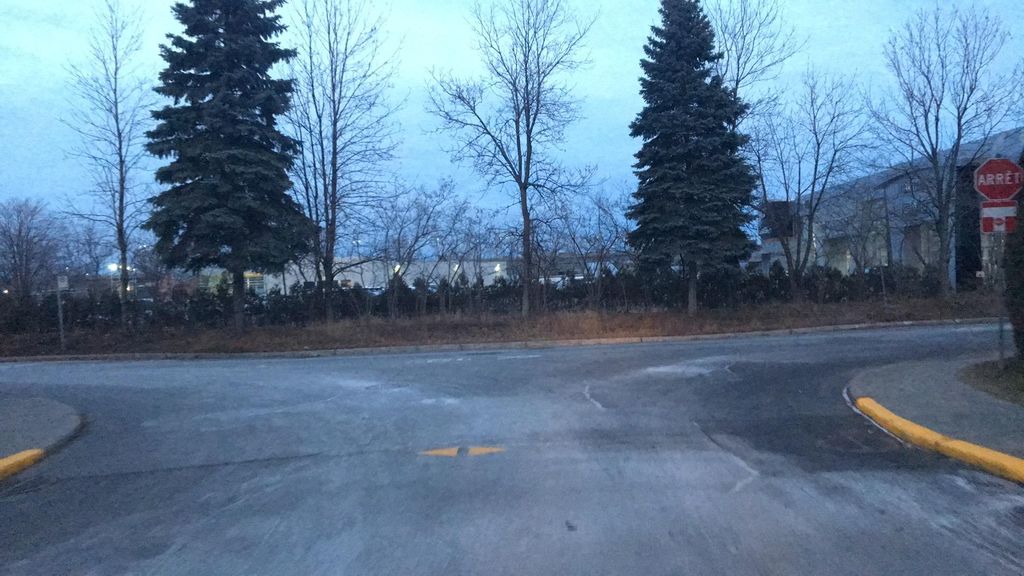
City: montreal